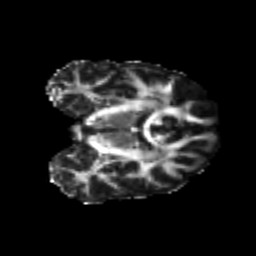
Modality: FA
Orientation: coronal
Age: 24
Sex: male
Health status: healthy
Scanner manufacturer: philips
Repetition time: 7.39 s
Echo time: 0.08599 s